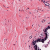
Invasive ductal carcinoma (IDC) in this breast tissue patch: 0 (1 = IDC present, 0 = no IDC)